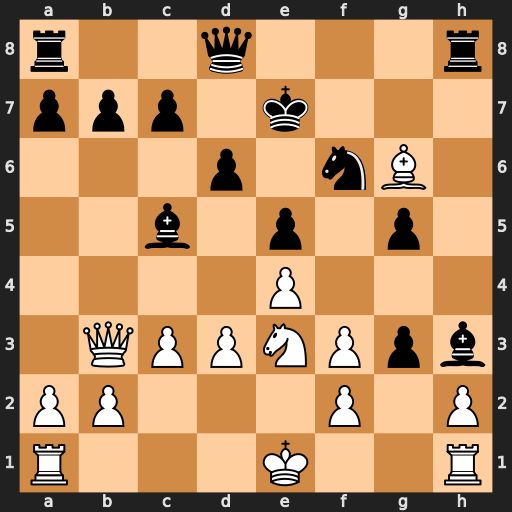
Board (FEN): r2q3r/ppp1k3/3p1nB1/2b1p1p1/4P3/1QPPNPpb/PP3P1P/R3K2R
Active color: w
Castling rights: KQ
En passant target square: -
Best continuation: Qf7#